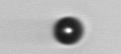
Label: bead